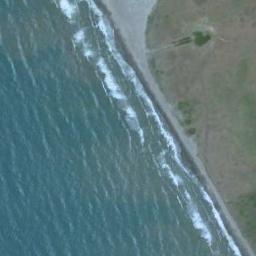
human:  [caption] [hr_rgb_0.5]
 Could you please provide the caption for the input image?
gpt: Waves of light blue water wash the beach with some grass .

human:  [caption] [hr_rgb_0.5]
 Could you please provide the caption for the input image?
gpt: A ship is going to sea .

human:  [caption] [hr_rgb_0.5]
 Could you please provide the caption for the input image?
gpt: The beach with brown sand and the color of the seawater is green .

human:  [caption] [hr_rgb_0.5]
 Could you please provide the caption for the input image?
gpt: Blue water and strip road and beach .

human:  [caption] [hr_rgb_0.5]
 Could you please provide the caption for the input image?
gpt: The grass is beside the beach .